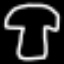
Label: mushroom